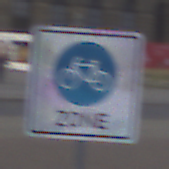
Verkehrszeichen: BeginnFahrradzone
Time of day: MorningAfternoon
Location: Outdoor (Urban)
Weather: PartlyCloudy
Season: NotSpecified
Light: Natural